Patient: sex F, age 71
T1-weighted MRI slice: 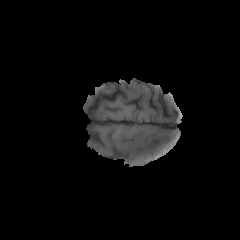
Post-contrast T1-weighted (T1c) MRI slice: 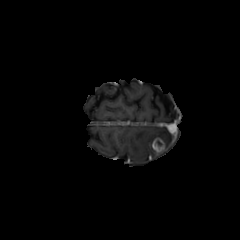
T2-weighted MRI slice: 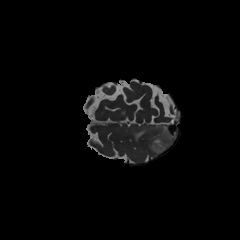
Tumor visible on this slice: yes
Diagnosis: Glioblastoma, IDH-wildtype
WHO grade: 4